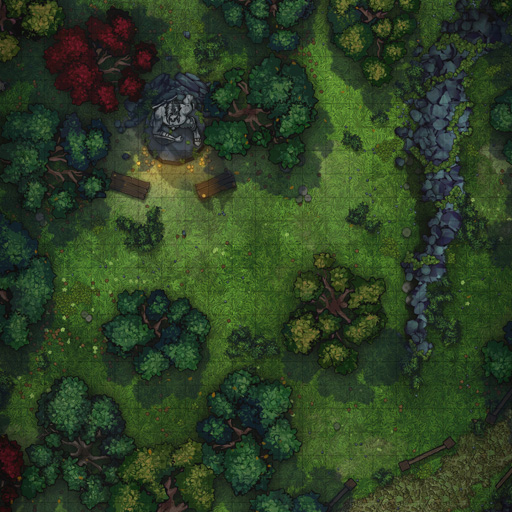
A D&D Grid Map forest torches statue hill road (Forest Worshipping Site Map)